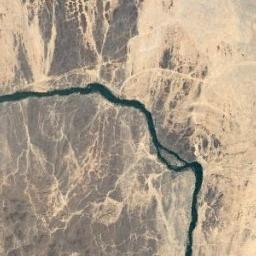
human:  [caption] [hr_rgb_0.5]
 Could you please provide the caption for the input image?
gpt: A curved, arc-shaped, green river with small islands on the banks and tan desert on both sides .

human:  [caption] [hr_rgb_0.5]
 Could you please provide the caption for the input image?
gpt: The river goes through yellow bare land .

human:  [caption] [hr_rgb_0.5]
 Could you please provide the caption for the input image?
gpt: The deep blue river with a winding bank goes through the wasteland .

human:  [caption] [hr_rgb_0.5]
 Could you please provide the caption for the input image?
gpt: The land around the river is uneven .

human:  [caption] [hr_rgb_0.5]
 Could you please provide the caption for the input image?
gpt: The river is in a brown and yellow desert .